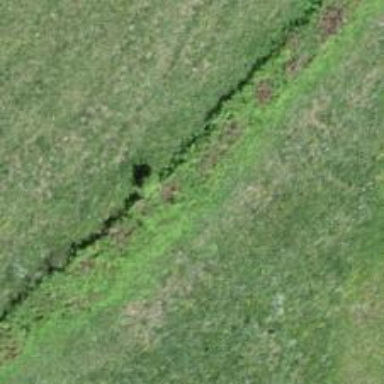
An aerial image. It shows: Hedge barrier.